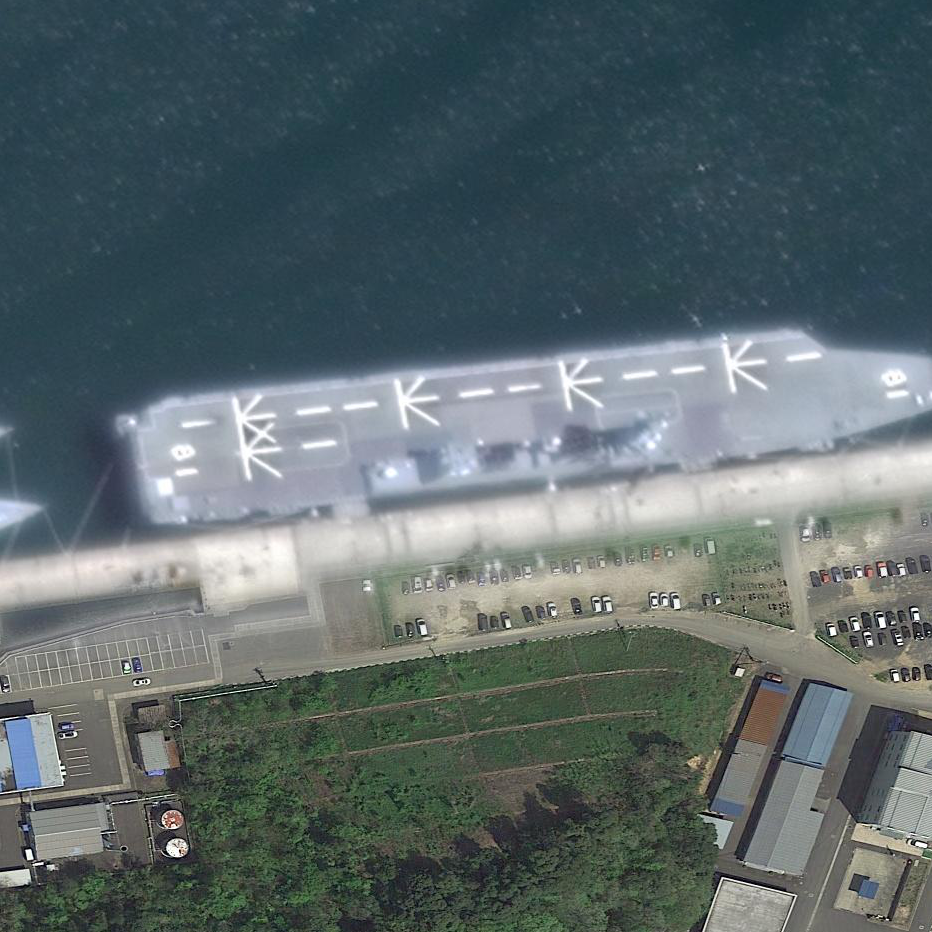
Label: Hyuga-class_helicopter_destroyer